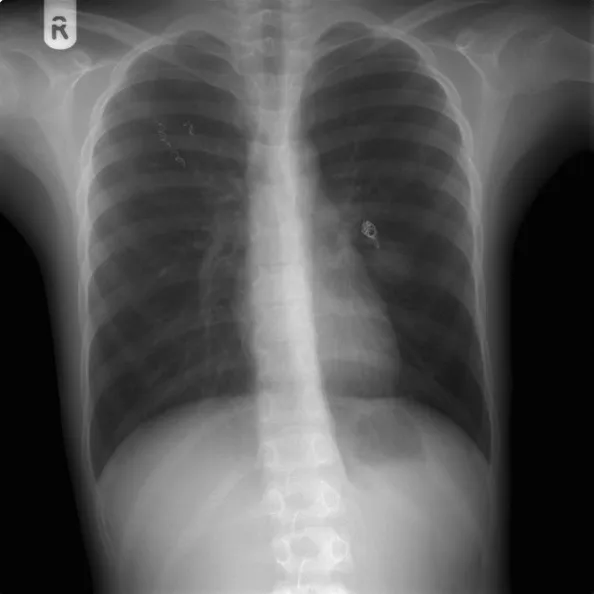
Chest X-ray with visible steels coils after embolotherapy of pulmonary arteriovenous malformations within the perihilar left upper lobe and small arteriovenous malformation within the apical segment of the right lobe.
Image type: radiology (x_ray)